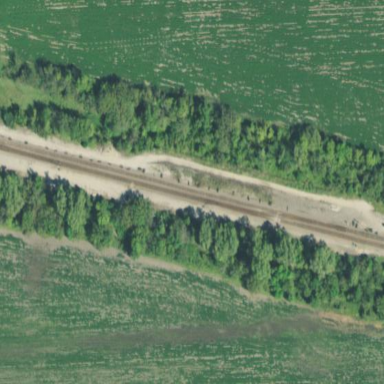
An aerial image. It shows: Railway area.